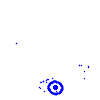
Particle: electron